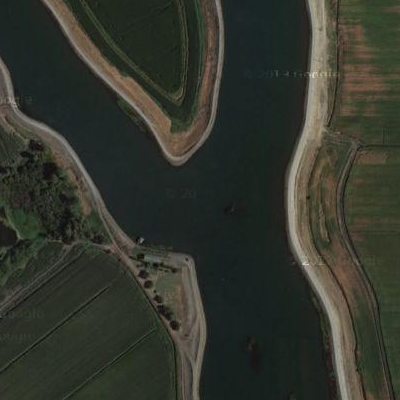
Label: dRiverLake